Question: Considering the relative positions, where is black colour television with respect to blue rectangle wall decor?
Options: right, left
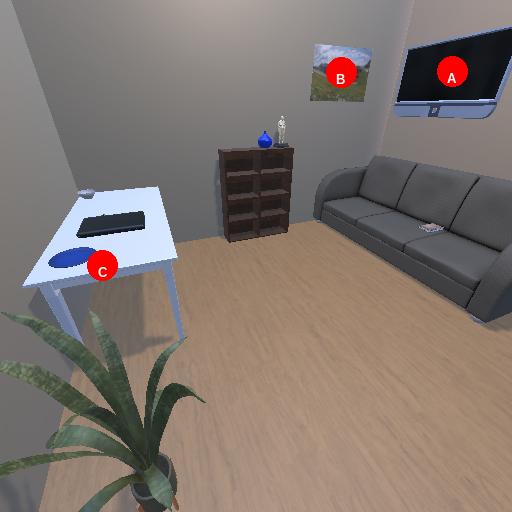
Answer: right